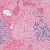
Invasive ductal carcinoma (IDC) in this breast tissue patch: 0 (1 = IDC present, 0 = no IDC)